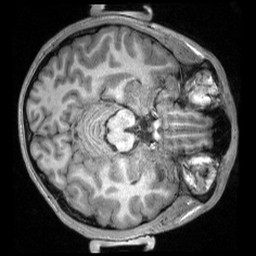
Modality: T1w
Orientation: axial
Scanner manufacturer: siemens
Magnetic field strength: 3 T
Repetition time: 2.3 s
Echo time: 0.00308 s